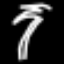
Label: palm tree